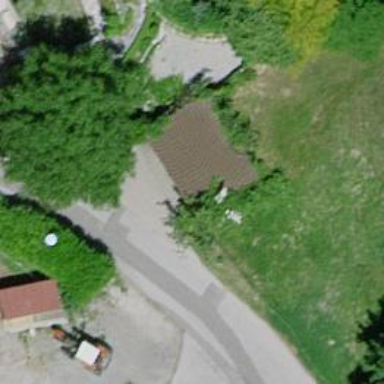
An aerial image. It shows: Group of garages.